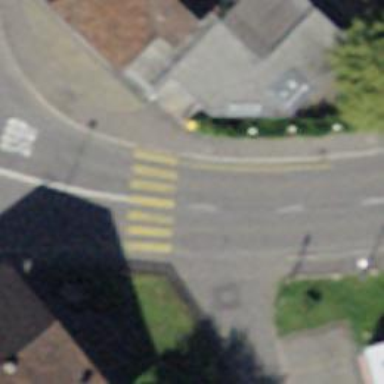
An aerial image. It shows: Zebra crossing on the road.